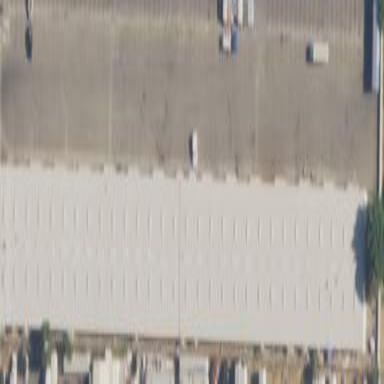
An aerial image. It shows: Industrial area.